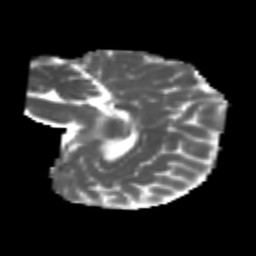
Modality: MD
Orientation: sagittal
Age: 6
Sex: male
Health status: healthy